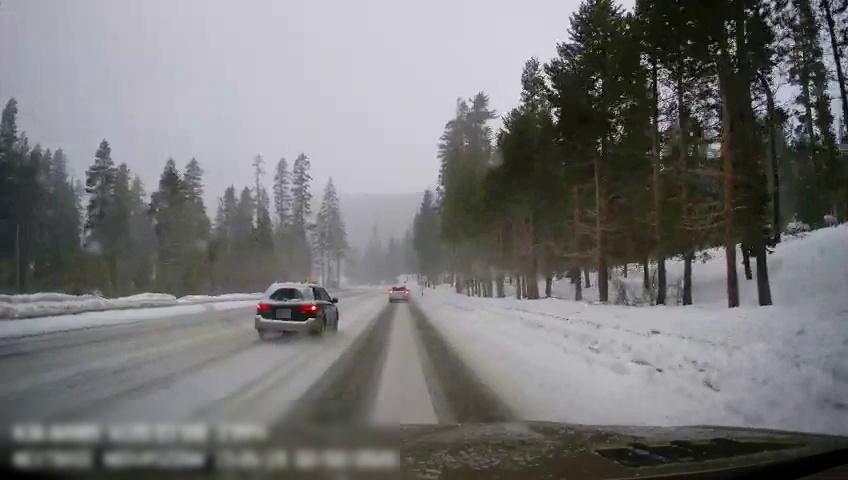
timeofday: Day
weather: Snowy
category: Drivable Space
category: Vehicles | SUV
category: Vehicles | SUV